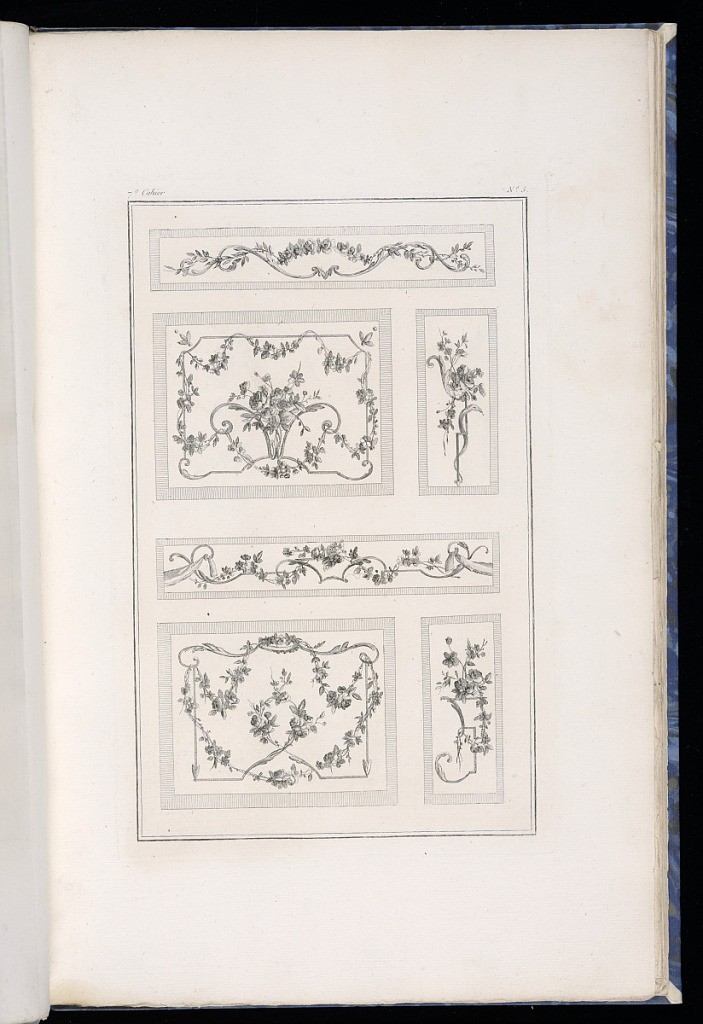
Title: Decorative Panel Designs
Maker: Pierre Ranson, French, 1736–1786
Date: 1777–79
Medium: Etching on paper
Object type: Print
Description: Designs for six decorative panels and friezes featuring arabesque and rococo motifs with scrolling acanthus leaves (rinceaux), festoons of flowers, fleurons, snakes, and c-scrolls. The plate is numbered.